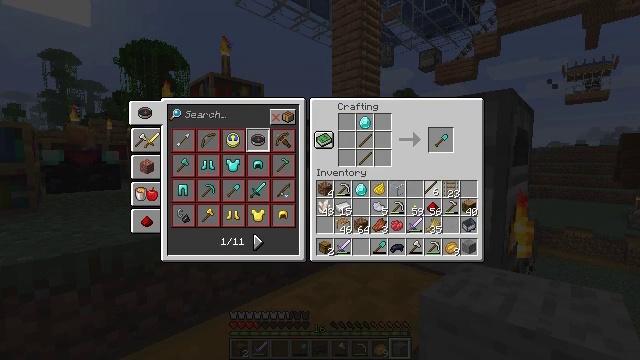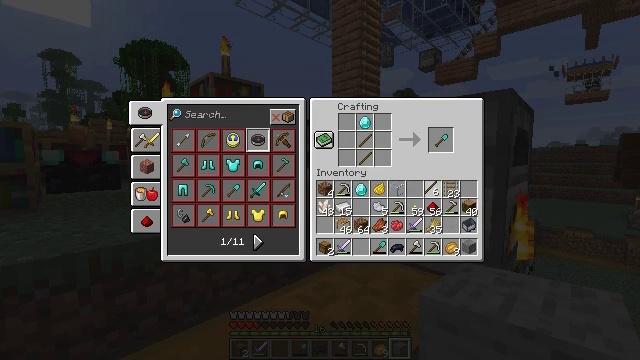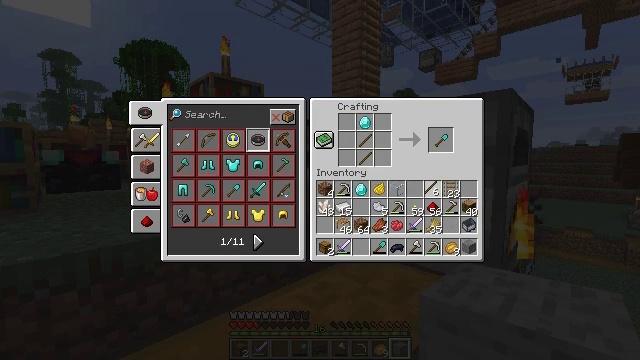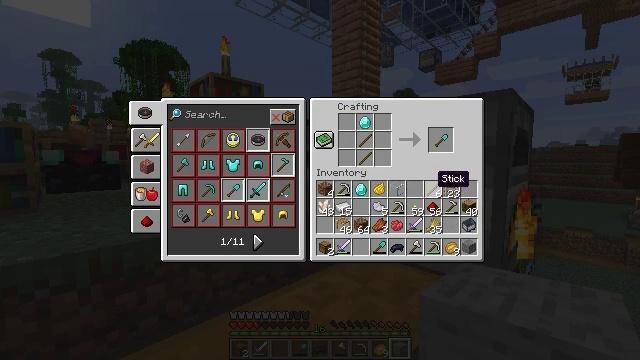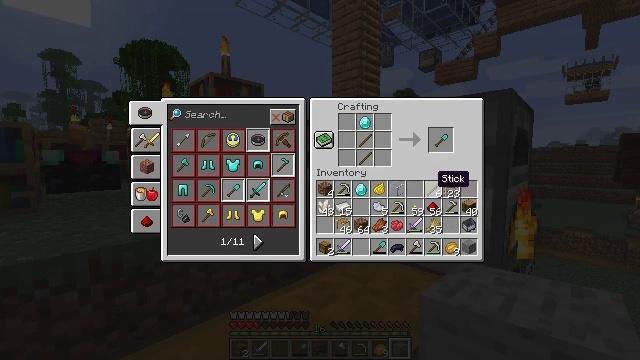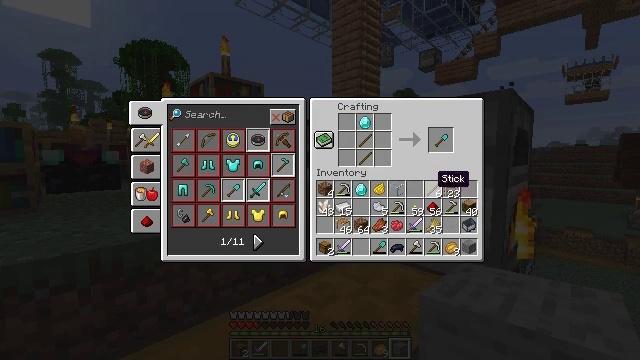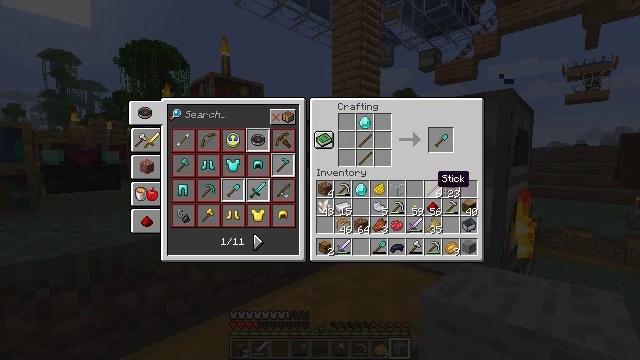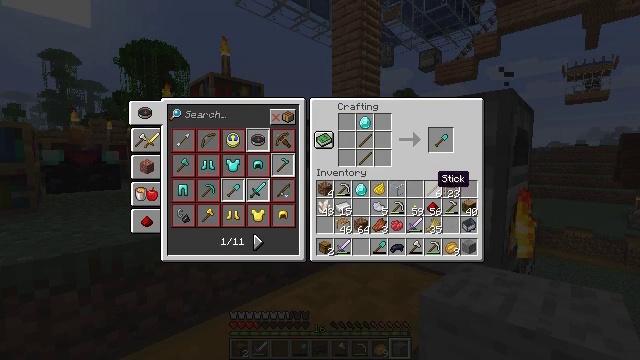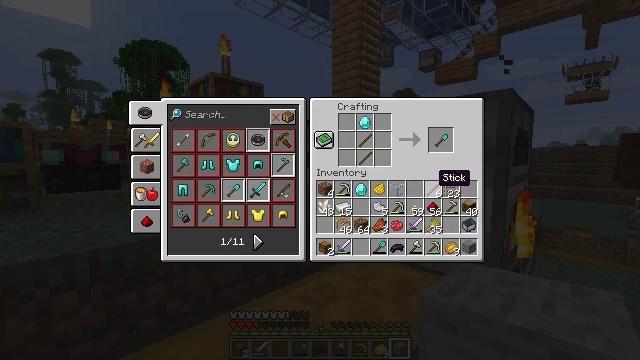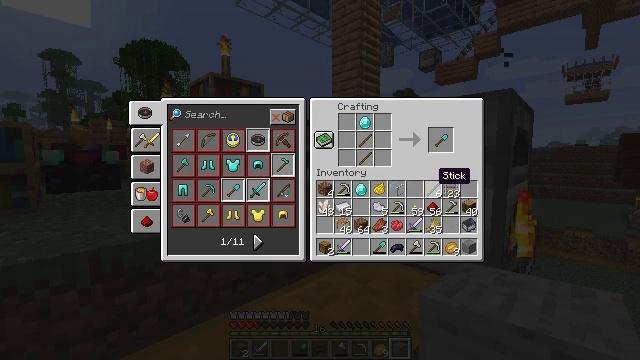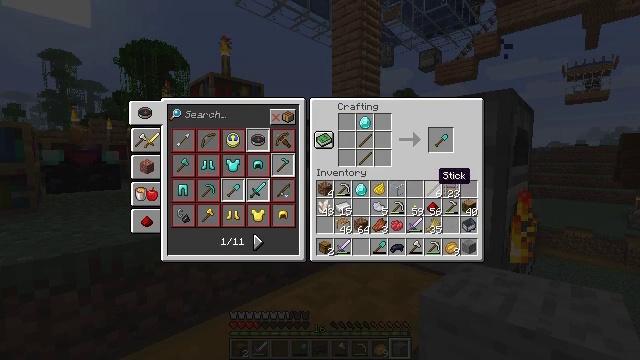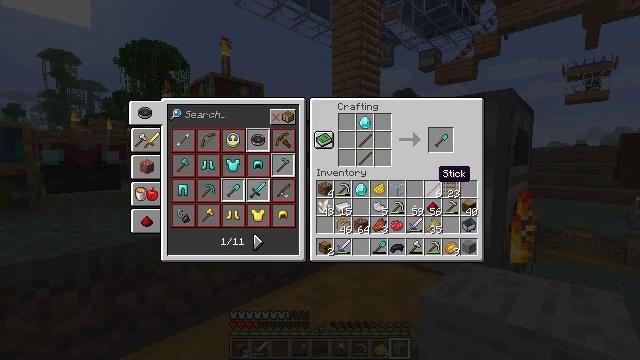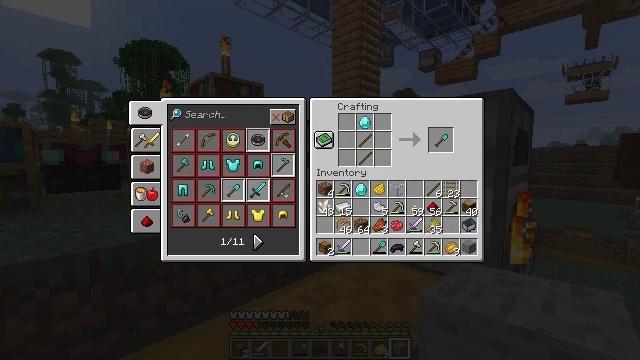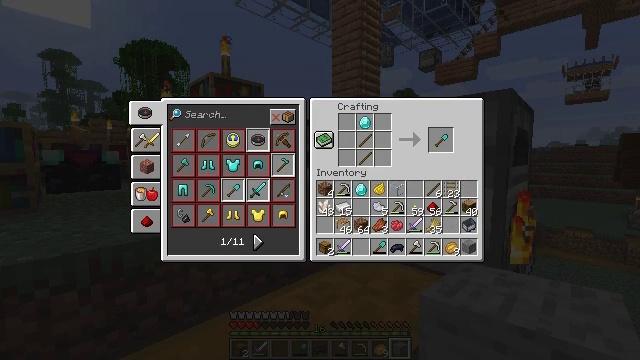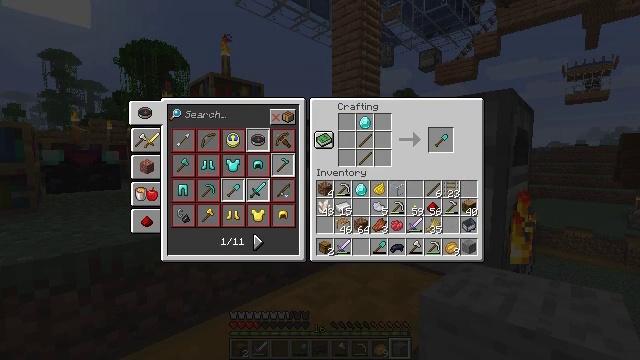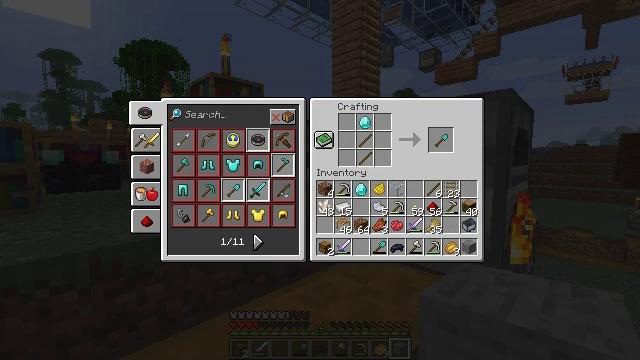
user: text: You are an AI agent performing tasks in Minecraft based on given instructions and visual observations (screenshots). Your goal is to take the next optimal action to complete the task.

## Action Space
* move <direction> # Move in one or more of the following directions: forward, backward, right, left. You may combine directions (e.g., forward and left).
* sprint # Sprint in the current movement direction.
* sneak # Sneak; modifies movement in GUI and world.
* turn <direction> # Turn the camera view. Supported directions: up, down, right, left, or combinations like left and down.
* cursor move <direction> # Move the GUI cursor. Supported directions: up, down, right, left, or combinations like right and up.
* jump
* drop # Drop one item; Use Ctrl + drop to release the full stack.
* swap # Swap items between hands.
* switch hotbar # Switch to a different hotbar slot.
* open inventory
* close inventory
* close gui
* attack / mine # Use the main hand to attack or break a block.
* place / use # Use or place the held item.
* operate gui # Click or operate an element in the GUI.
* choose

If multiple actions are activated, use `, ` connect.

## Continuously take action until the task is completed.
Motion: motion action
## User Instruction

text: Combine diamonds and a stick to craft a diamond shovel.
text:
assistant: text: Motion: operate gui
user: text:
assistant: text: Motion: operate gui
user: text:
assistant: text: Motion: no_op
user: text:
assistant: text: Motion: no_op
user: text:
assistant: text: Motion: no_op
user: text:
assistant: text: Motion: no_op
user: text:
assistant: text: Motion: no_op
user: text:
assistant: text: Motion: no_op
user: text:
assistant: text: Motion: no_op
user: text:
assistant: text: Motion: no_op
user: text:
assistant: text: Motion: sneak
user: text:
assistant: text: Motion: sneak
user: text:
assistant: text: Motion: sneak
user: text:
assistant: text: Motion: sneak
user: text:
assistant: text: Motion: sneak, cursor move up
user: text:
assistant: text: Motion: sneak, cursor move up
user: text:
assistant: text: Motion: sneak, cursor move up
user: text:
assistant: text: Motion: sneak
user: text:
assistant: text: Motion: sneak
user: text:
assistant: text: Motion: sneak
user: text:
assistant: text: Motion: sneak
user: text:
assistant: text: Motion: sneak
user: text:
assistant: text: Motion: sneak, cursor move down
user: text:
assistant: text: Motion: sneak
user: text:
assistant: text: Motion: sneak
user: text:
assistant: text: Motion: sneak, operate gui
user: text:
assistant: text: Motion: sneak, operate gui
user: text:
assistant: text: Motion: sneak, operate gui
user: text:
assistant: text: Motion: sneak
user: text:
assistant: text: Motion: sneak